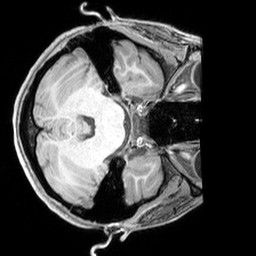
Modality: T1w
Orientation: axial
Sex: female
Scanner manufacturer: siemens
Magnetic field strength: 3 T
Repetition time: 2.3 s
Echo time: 0.00226 s